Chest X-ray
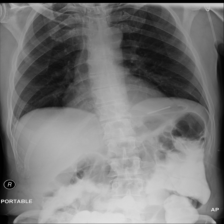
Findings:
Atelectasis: negative
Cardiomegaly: negative
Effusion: negative
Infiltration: positive
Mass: negative
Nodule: negative
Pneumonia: negative
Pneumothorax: negative
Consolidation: negative
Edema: negative
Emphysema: negative
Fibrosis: negative
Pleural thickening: negative
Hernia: negative